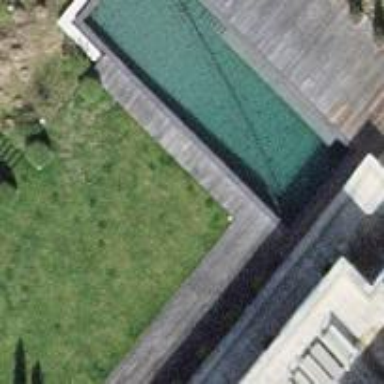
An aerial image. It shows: Swimming pool located in leisure land.